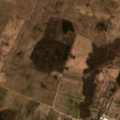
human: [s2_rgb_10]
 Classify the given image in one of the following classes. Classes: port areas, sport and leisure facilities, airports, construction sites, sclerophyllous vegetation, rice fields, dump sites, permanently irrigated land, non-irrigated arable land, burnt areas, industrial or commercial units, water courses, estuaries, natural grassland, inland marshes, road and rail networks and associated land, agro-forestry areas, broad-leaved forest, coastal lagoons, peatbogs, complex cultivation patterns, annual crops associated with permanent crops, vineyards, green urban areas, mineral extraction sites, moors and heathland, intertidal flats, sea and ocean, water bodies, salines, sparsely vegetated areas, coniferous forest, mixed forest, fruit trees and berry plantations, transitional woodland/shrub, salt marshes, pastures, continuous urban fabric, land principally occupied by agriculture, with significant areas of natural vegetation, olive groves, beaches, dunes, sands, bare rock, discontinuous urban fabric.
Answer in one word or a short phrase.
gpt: non-irrigated arable land, fruit trees and berry plantations, complex cultivation patterns, mixed forest